Question: I have created my own tabbarcontroller of sorts, but am having an issue with animation. When I animate the views on tab click, the navigation bar turns completely black (should be red), then blinks back to red after the animation completes. My setup and code is below.
(Answers in either swift or objective-c are helpful since the tranlastion is easy)
Thanks in advance!

red: Navigation Bar
blue: Navigation Display View
grey: Tab Bar
burgundy: Tab Bar Display View (This is the part being transitioned/animated)
I transition/animate between my views with the below code.
'''
//Handles selection of a tab bar item
func tabBar(tabBar: UITabBar, didSelectItem item: UITabBarItem!) {
//Get controller for transition
var selectedController = self.controllers[item.tag];
//Only transition for new view
if(self.childViewControllers[0] as UIViewController != selectedController!){
//Prepare for controller transition
selectedController!.viewWillAppear(false)
self.currViewController?.viewWillDisappear(false)
self.currViewController?.willMoveToParentViewController(nil)
//Set new controller with animation
selectedController!.view.frame = self.displayView.frame
if(transitionAnimated){
UIView.transitionFromView(self.displayView, toView: selectedController!.view, duration: self.animationDuration, options: self.animationOptions, completion: {finished in
self.setNewController(selectedController!)
self.animationCompletion(finished)
})
}
else{
self.displayView.removeFromSuperview()
self.view.addSubview(selectedController!.view)
setNewController(selectedController!);
}
}
else{
if(self.childViewControllers[0].isKindOfClass(UINavigationController)){
(self.childViewControllers[0] as UINavigationController).popToRootViewControllerAnimated(true)
}
}
}
'''
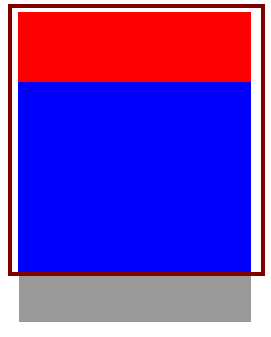
Answer: I had a similar problem with UINavigationController and this fixed it, try it:
Just before this line:
'UIView.transitionFromView(self.displayView, toView: selectedController!.view, duration: self.animationDuration, options: self.animationOptions, completion: {finished in'
Add the selectedController.view into the view hierarchy like this (Sorry code)
'[self.displayView.superview addSubview:selectedController.view];'
Let me know if it works :) GOOD LUCK!